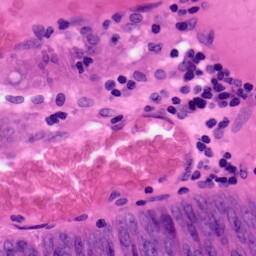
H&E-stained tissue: Colon